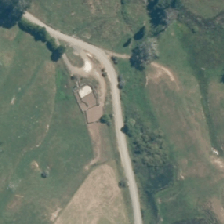
Land cover: herbaceous_freshwater_vege